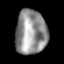
Tissue: lung
Cell type: Others
Senescence score: 0.2242
Nuclear area (px): 1372
Mean DAPI intensity: 144.327